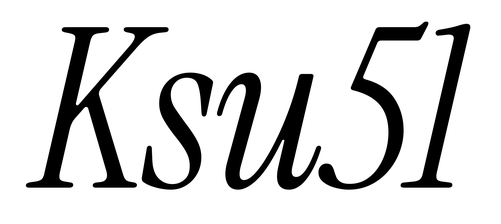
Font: InstrumentSerif-Italic